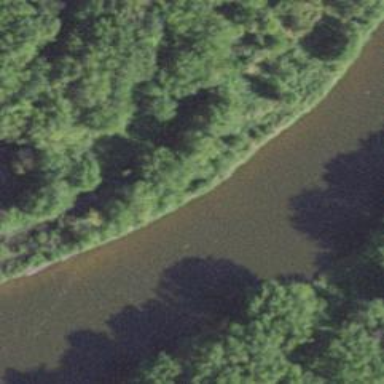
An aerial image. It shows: Beautiful view of river.